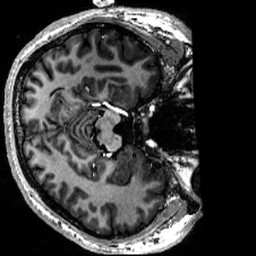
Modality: T1w
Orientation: axial
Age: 22
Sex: male
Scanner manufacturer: siemens
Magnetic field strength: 6.98 T
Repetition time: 6 s
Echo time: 0.00299 s